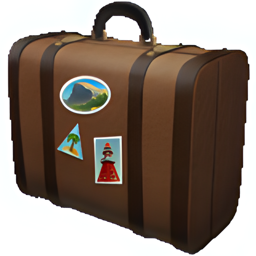
Name: luggage
Emoji: 🧳
Group: Travel & Places
Sub-group: hotel